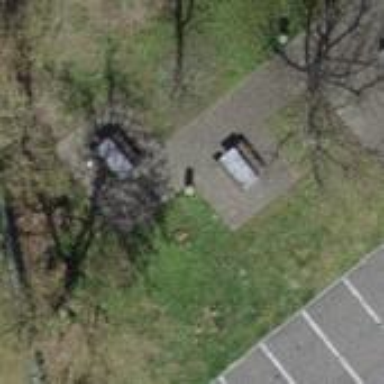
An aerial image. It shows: Picnic table located in leisure land area.